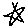
Label: star